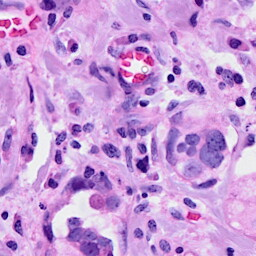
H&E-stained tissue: Breast